Interaction volume radius: 5 \u00c5
Interaction volume height: 20 \u00c5
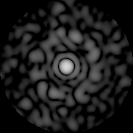
Disorder parameter: 0.8332